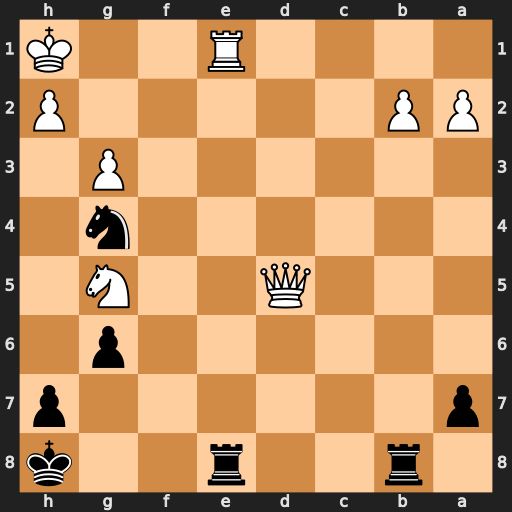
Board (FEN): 1r2r2k/p6p/6p1/3Q2N1/6n1/6P1/PP5P/4R2K
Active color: b
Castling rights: -
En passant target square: -
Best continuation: Rxe1+ Kg2 Ne3+